Question: I need to count digits in file using 'CreateFile' and 'ReadFile' methods from '<Windows.h>'.
Here's what I have:
'''
int CountDigitsInFile(PCTSTR path)
{
HANDLE hFile = CreateFile(path, GENERIC_READ, 0, NULL, OPEN_EXISTING, FILE_ATTRIBUTE_NORMAL, NULL);
if (hFile == INVALID_HANDLE_VALUE)
{
_tprintf_s(TEXT("Open File Error"));
return NULL;
}
TCHAR data[100];
DWORD dwRead;
DWORD dwFileSize = GetFileSize(hFile, NULL);
BOOL bResultRead = ReadFile(hFile, &data, dwFileSize, &dwRead, NULL);
if (!bResultRead || dwRead != dwFileSize)
{
_tprintf_s(TEXT("Read file Error"));
return NULL;
}
_tprintf_s(data); // prints the file content correctly
int count = 0;
wstring str(data);
std::cout << str.size() << std::endl; // prints 105 when file content is the following: Hello, World!5
for (int i = 0; i < str.size(); ++i) // fails somewhere here
if (isdigit(str[i]))
count++;
CloseHandle(hFile);
return count;
}
'''
Probably I'm counting them in a wrong way and I have to count byte by byte or something? And I think I really shouldn't use 'wstring' here and it's better to count digits just while reading from the file.
Could you please help me with that?
### UPDATE
Here's what I get when running the program:

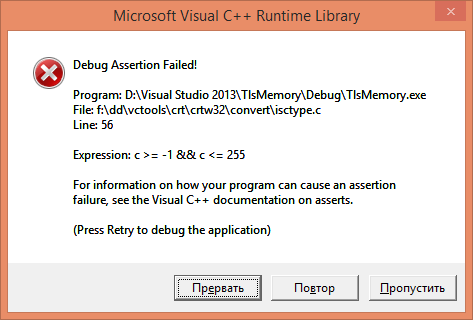
Answer: You don't need the extra level of complexity of creating a std::string, you've already got it in the form of a char array, and you can make use of 'dwRead', which is the no. of bytes read by ReadFile().
'''
for (int i = 0; i < dwRead; ++i)
if (iswdigit(data[i]))
count++;
'''